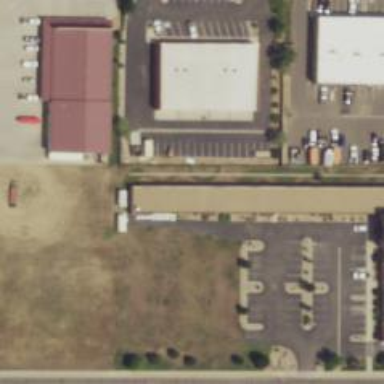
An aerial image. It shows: Building.